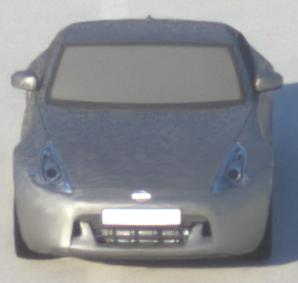
Make: Nissan
Model: 370Z Coupé
Detailed model: 370Z (Z34) Coupé
Model produced from: 2009/12
Model produced until: 2013/03
Doors: 3
Color: gray
Road condition: dry road
Daytime: sunrise or sunset
Contrast: medium contrast